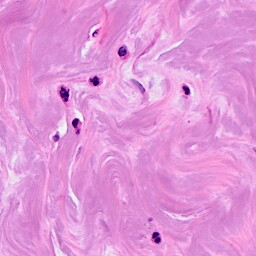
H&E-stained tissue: Breast